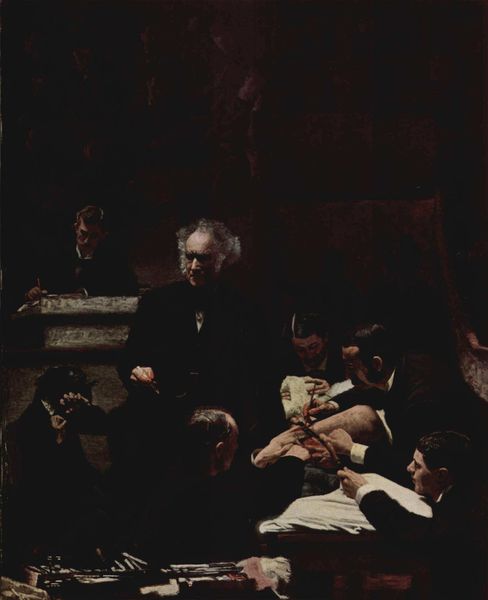
Titel: Die Klinik Gross
Künstler: Thomas Eakins
Standort: Philadelphia (Pennsylvania)
Institution: Philadelphia Museum of Art
Schlagwörter: blätter, dunkel, feder, gemälde, gruppe, hand, kopf, mann, schatten, umhang, weiß, menschen, sitzen, abend, braun, finger, frisur, grau, haar, hell, hintergrund, holz, köpfe, licht, mund, männer, nacht, nase, ohr, raum, schwarz, stirn, szene, tisch, tische, zimmer, hund, rot, tuch, herren, malerei, alt, anzug, anzüge, bart, gesichter, wand, arme, augen, gesicht, halten, mensch, messer, stehen, gelehrte, hände, innenraum, möbel, portrait, öl, auge, haare, mantel, blatt, musiker, theater, england, kontrast, lippen, locke, locken, ohren, scheitel, vase, perücke, bein, bücher, papier, düster, lehrer, farben, farbe, beleuchtung, orchestergraben, münder, nasen, tapete, nähen, lesen, ölfarbe, ölfarben, gehrock, foto, wände, blut, alter, buch, stich, text, arzt, medizin, untersuchung, pinsel, anschauen, stift, halbglatze, pult, kraus, schreiben, schneiden, böcklin, forscher, leser, gelehrter, aufklärung, schreiber, schüler, lernen, london, inneraum, mahagoni, öffnen, ärzte, sujet, gegenstände, schreibender, stifte, zange, sektion, anwalt, universität, professor, vorlesung, untersuchen, fotografisch, kunstlicht, dirigent, bestie, graues haar, notieren, mäbel, obduktion, greiß, klingen, operation, skalpel, skalpell, anwälte, amputation, sezieren, kanzlei, inner, nraum, chirugie, federr, opduktion, opferation, schausektion, schauoperatioin